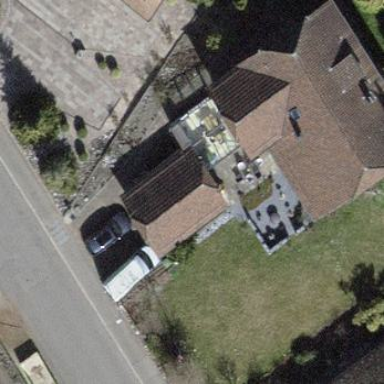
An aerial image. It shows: Garage.